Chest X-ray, PA view. Patient: 38 years old, sex M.
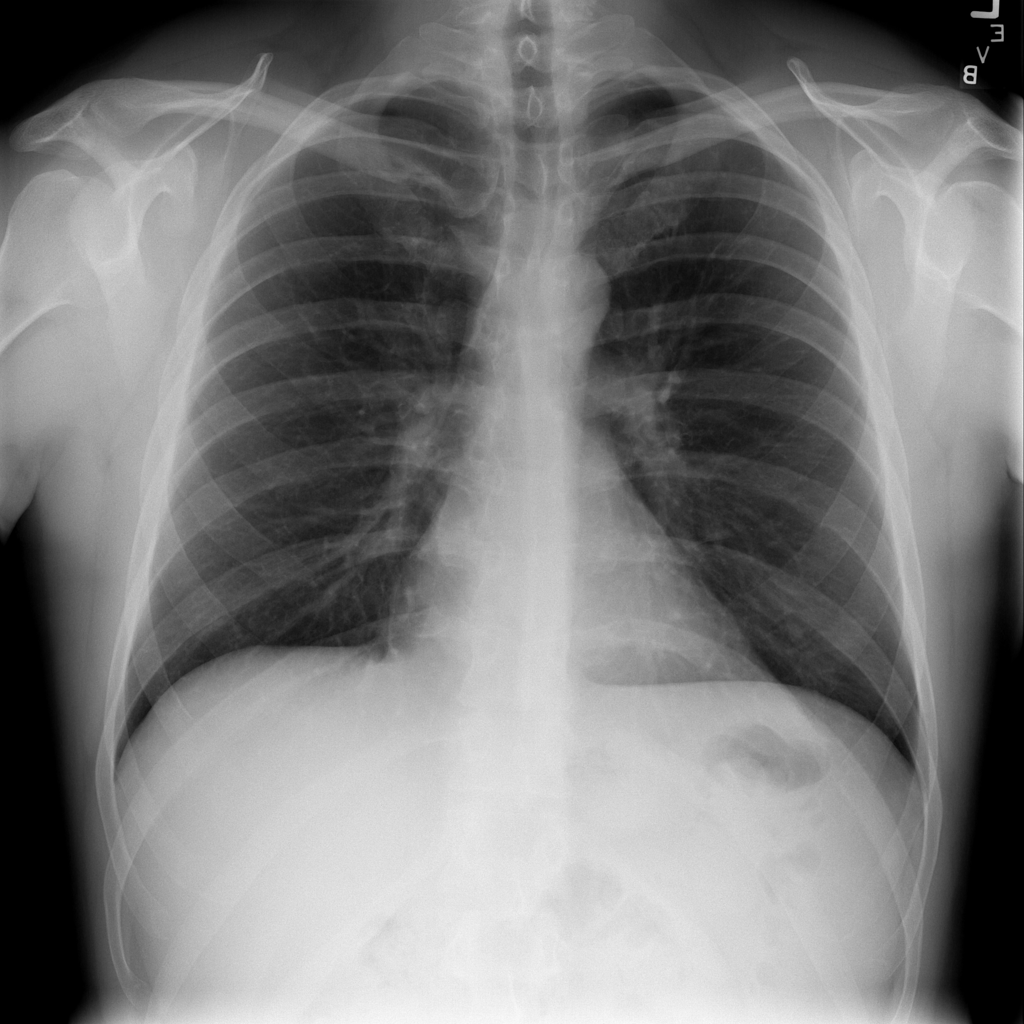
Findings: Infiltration